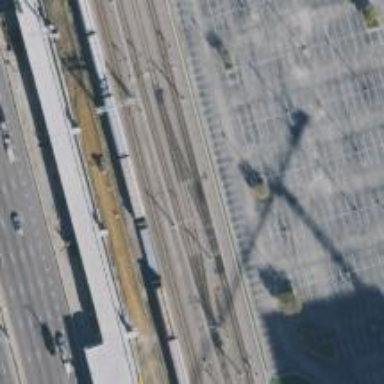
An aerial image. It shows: Light rail railway line.